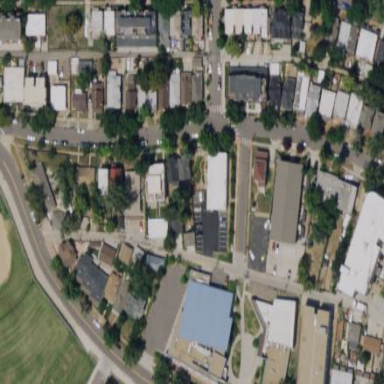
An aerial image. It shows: Residential area designated as historic district.